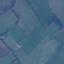
Land use / land cover: Pasture